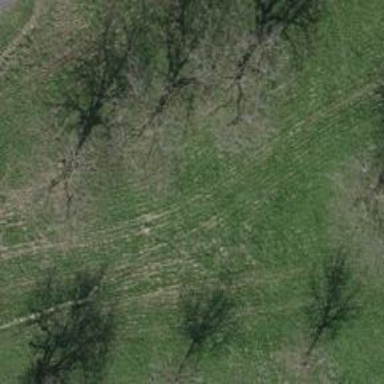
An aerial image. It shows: Single tag "natural: tree."